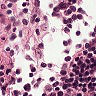
Metastatic tissue present: no